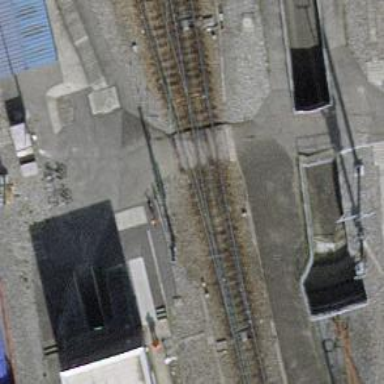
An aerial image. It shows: Yard with single rail track. The railway track is electrified with contact line for service purposes.